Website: apple
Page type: order-tracking
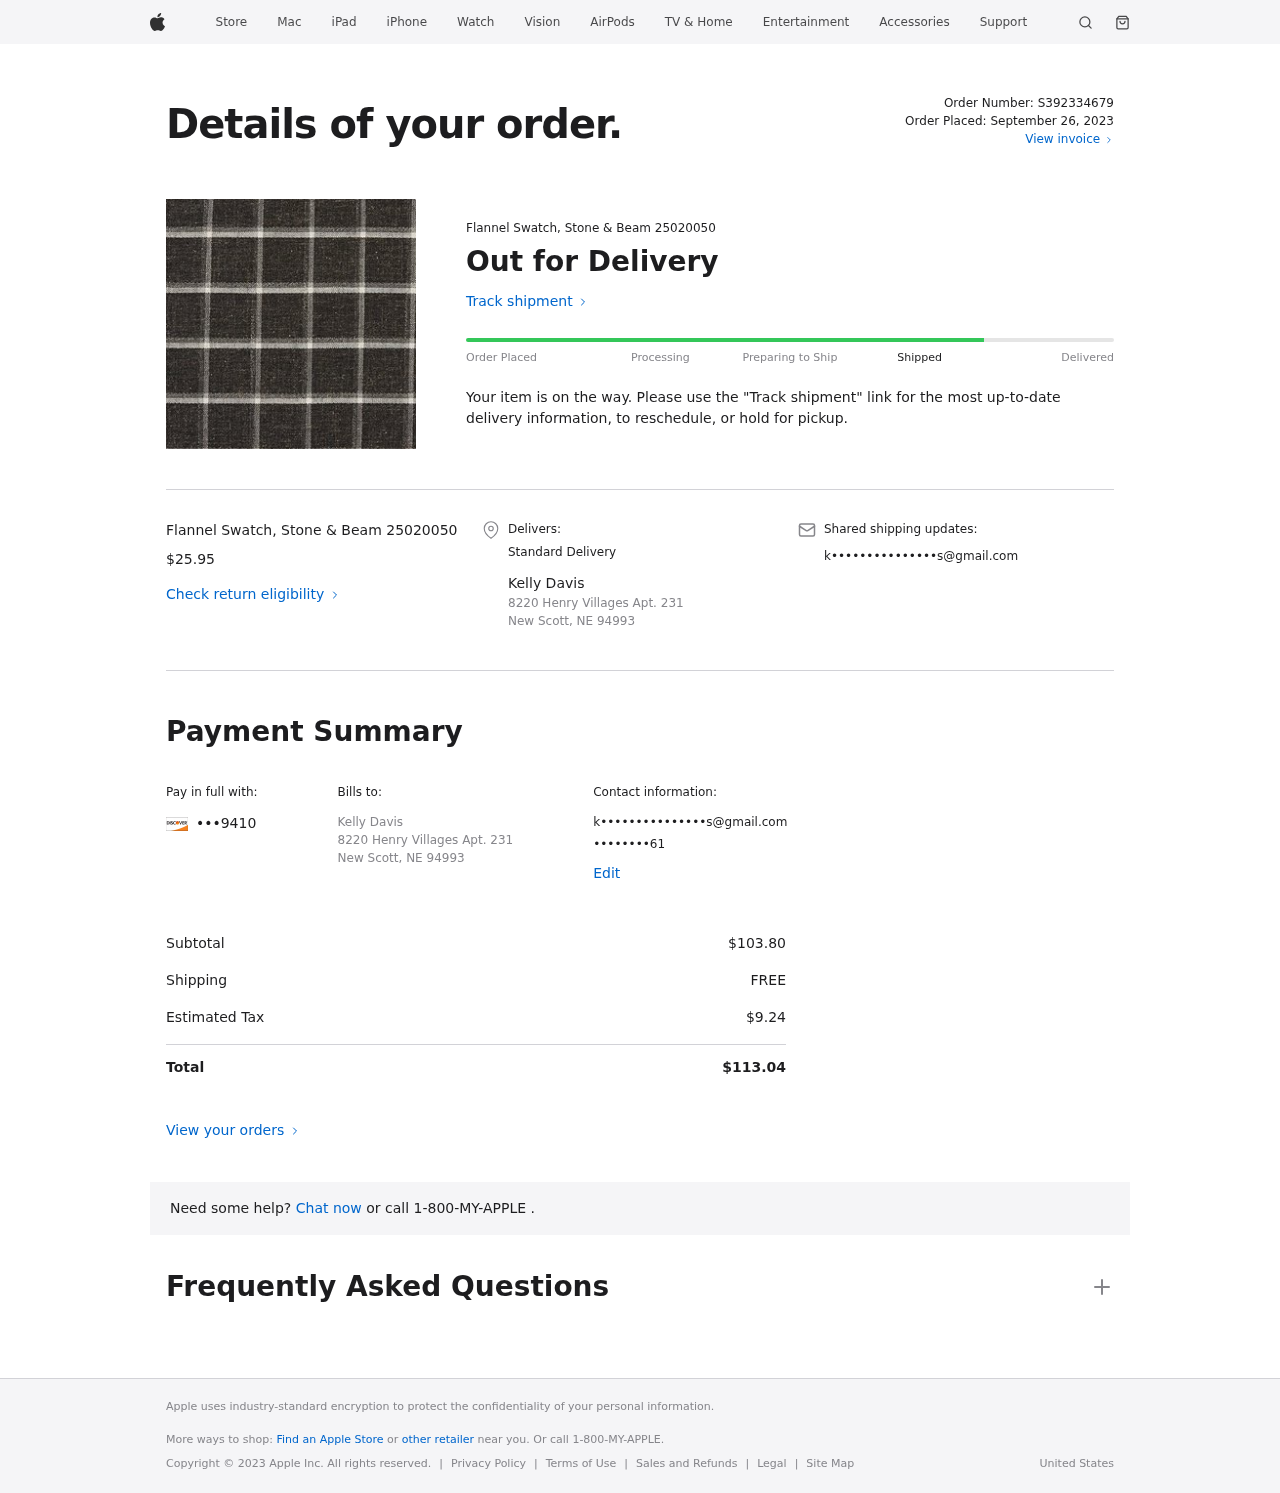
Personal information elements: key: PII_CARD_LAST4
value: •••9410
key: PII_CITY_STATE_ZIP
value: New Scott, NE 94993
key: PII_EMAIL
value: k•••••••••••••••s@gmail.com
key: PII_FULLNAME
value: Kelly Davis
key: PII_PHONE
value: ••••••••61
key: PII_STREET
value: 8220 Henry Villages Apt. 231
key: PII_FULLNAME2
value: Kelly Davis
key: PII_STREET2
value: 8220 Henry Villages Apt. 231
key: PII_CITY_STATE_ZIP2
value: New Scott, NE 94993
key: PII_EMAIL2
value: k•••••••••••••••s@gmail.com
Product elements: key: PRODUCT1_NAME
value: Flannel Swatch, Stone & Beam 25020050
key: PRODUCT1_PRICE
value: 25.95
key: PRODUCT1_NAME2
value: Flannel Swatch, Stone & Beam 25020050
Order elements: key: ORDER_ID
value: Order Number: S392334679
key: ORDER_DATE
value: Order Placed: September 26, 2023
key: ORDER_SUBTOTAL
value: $103.80
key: ORDER_SHIPPING_COST
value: FREE
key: ORDER_TAX
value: $9.24
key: ORDER_TOTAL
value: $113.04